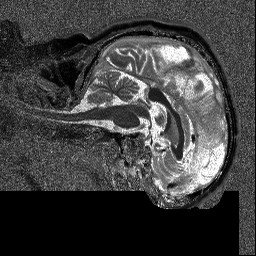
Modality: T1map
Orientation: sagittal
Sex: male